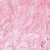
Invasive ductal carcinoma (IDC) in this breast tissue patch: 0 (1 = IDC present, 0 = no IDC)